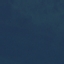
Land use / land cover: SeaLake